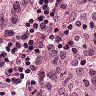
Metastatic tissue present: no